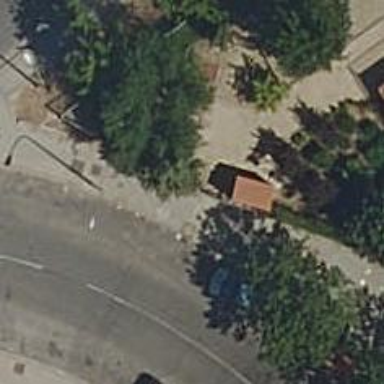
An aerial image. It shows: Set of steps on the road.